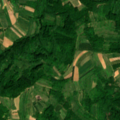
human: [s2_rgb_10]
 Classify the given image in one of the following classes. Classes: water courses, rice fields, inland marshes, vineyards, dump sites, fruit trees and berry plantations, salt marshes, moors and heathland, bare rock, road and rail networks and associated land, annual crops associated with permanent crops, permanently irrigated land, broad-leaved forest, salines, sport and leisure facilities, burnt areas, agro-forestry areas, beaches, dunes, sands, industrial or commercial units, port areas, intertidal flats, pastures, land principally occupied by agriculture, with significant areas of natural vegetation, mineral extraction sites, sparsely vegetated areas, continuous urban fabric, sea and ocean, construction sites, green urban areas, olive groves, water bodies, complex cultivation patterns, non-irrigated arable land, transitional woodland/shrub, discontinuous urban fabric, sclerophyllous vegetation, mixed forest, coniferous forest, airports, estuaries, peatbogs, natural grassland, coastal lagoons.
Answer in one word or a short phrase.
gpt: complex cultivation patterns, broad-leaved forest, transitional woodland/shrub